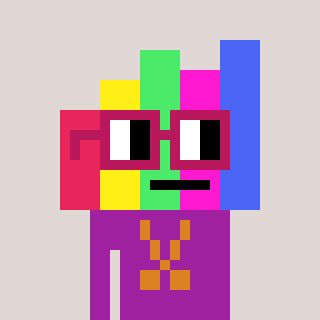
a pixel art character with square dark red glasses, a bar chart-shaped head and a magenta-colored body on a warm background